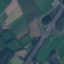
Label: Highway